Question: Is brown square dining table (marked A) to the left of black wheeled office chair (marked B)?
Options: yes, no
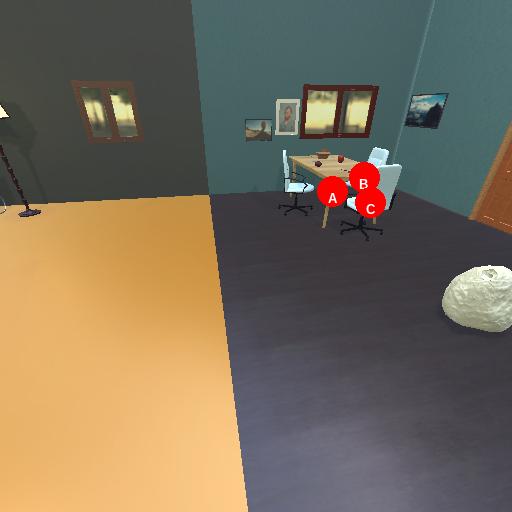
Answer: yes